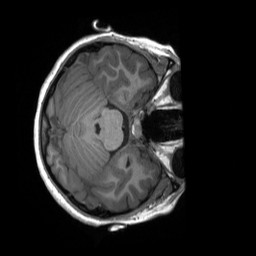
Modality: T1w
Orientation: axial
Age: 14
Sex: female
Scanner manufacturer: siemens
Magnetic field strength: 3 T
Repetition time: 2.3 s
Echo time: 0.00232 s